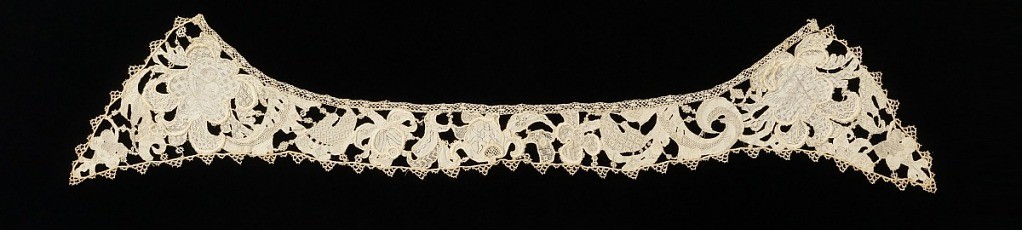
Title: Collar
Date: late 17th–early 18th century
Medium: linen Technique: needle lace
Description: Plat point de Venise and inserted sections.